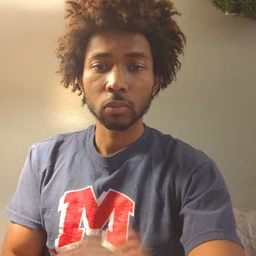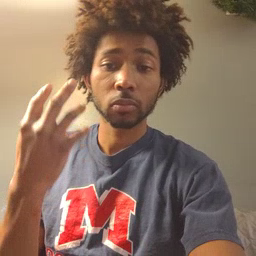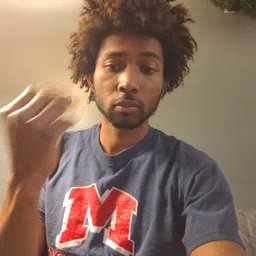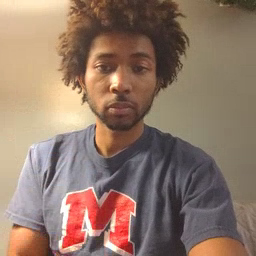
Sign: outside